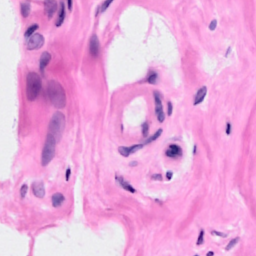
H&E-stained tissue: Breast